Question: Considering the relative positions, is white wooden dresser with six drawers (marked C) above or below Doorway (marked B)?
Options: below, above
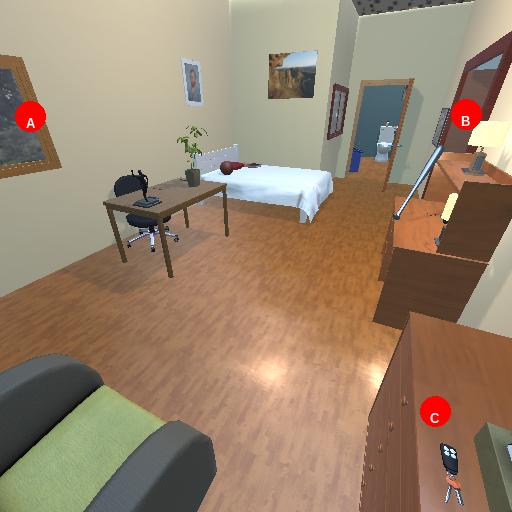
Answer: below